Question: I wonder if I could force expand my notification which have 2 buttons, because I don't think users will find them if they are not expanded.
Poweramp seems achieved that, anyone please help me. thx in advance.

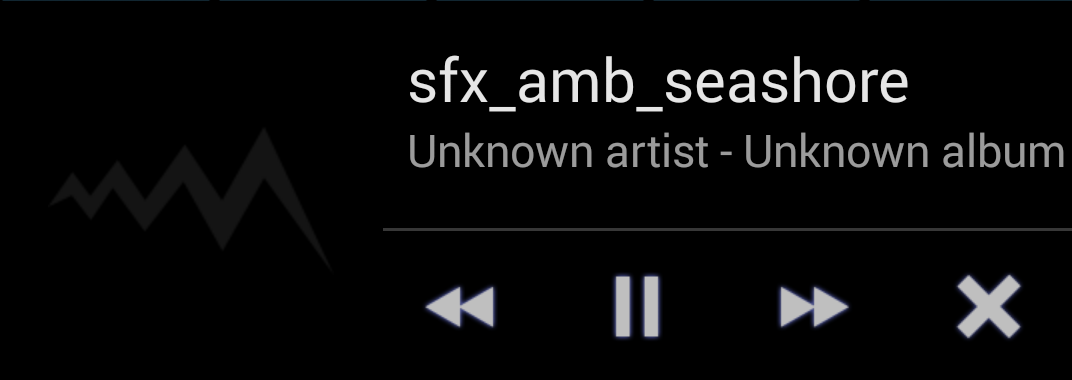
Answer: As far as I know, the first notification in the notification tray is always presented with the expanded view by default (if a BigView is defined for the notification).
So, what you could do is increase the priority of your notification so that it becomes the first notification in the tray, and that way, it will always be expanded by default.
'mNotification.priority = Notification.PRIORITY_MAX;'